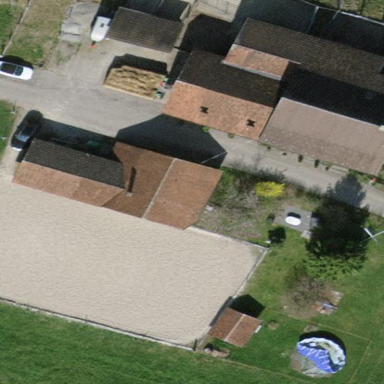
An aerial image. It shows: Farmyard area.